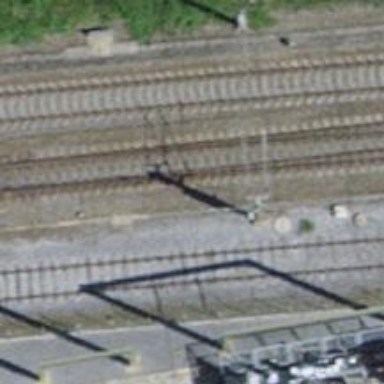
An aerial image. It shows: Railway switch with the turnout on the left side.